Field crop: maize
Growth stage: 2
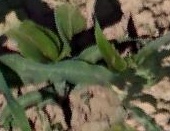
Species: maize